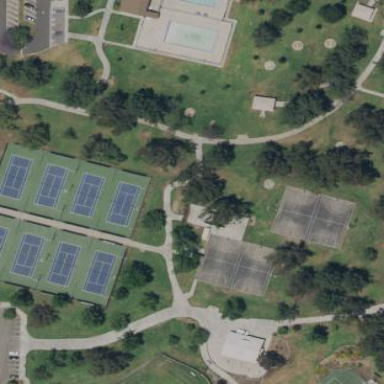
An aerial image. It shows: Tennis court in leisure pitch.